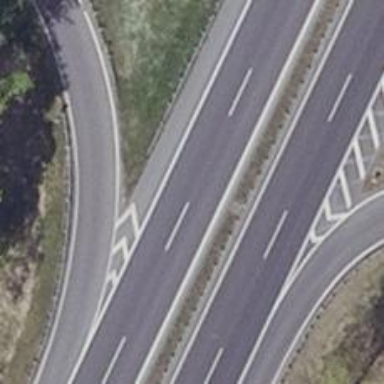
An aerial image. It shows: Asphalt motorway.